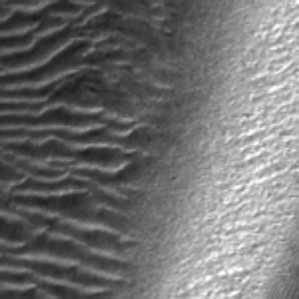
Label: frost